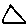
Label: triangle